Question: I create a simple tool which uses 'SchemaExport' to generate database & sql scripts. On a simple entity, one string property 'Description' is expected a 'ntext' column in SQL Server but infact it is 'nvarchar(255)'.

Do not sure that which part I was wrong, any advice is appreciated!
Below is my code, just create a console app + add 'NHibernate' nuget package to run.
'''
using System;
using NHibernate.Cfg;
using NHibernate.Dialect;
using NHibernate.Driver;
using NHibernate.Mapping.ByCode;
using NHibernate.Mapping.ByCode.Conformist;
using NHibernate.Tool.hbm2ddl;
namespace ConsoleApplication1
{
public class Item
{
public int Id { get; set; }
public string Description { get; set; }
}
public class ItemMap : ClassMapping<Item>
{
public ItemMap()
{
Id(e => e.Id, m => m.Generator(Generators.Identity));
Property(e => e.Description, m =>
{
m.NotNullable(true);
m.Length(int.MaxValue);
});
}
}
class Program
{
private const string ConnectionString = @"Data Source=.\SQLEXPRESS;Initial Catalog=db01;Integrated Security=True";
static void Main(string[] args)
{
var modelMapper = BuildModelMapper();
var configuration = GetConfiguration();
configuration.AddDeserializedMapping(modelMapper.CompileMappingForAllExplicitlyAddedEntities(), null);
try
{
new SchemaExport(configuration).Execute(false, true, false);
Console.WriteLine("Done");
}
catch (Exception ex)
{
Console.WriteLine(ex);
}
Console.ReadLine();
}
private static ModelMapper BuildModelMapper()
{
var mm = new ModelMapper();
mm.AddMapping(typeof(ItemMap));
return mm;
}
private static Configuration GetConfiguration()
{
var cfg = new Configuration();
cfg.DataBaseIntegration(db =>
{
db.Driver<SqlClientDriver>();
db.Dialect<MsSql2008Dialect>();
db.KeywordsAutoImport = Hbm2DDLKeyWords.AutoQuote;
db.ConnectionString = ConnectionString;
db.LogFormattedSql = true;
db.LogSqlInConsole = true;
db.AutoCommentSql = true;
});
return cfg;
}
}
}
'''
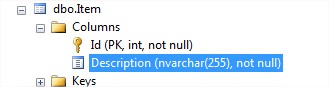
Answer: After some further reading, the 'ntext' will be removed in future versions along with 'text and image' <URL>
> ntext , text, and image data types will be removed in a future version of Microsoft SQL Server. Avoid using these data types in new development work, and plan to modify applications that currently use them. Use nvarchar(max), varchar(max), and varbinary(max) instead.
So this code will work
'''
Property(e => e.Description, m =>
{
m.NotNullable(true);
m.Length(4001); // any value > 4K
});
'''